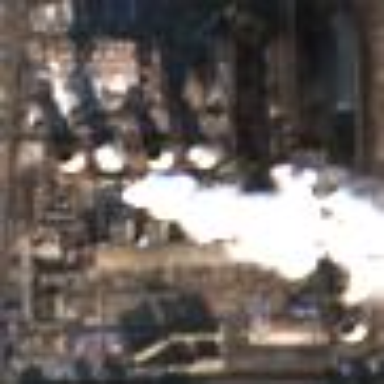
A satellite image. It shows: Industrial area with coal-powered plant.